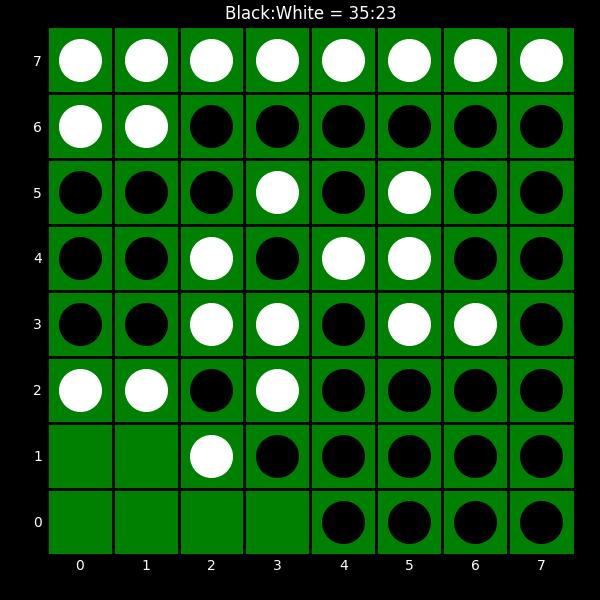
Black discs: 35
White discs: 23